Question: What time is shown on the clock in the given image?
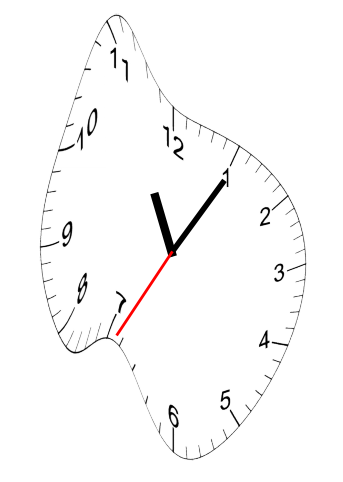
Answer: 11:05:35